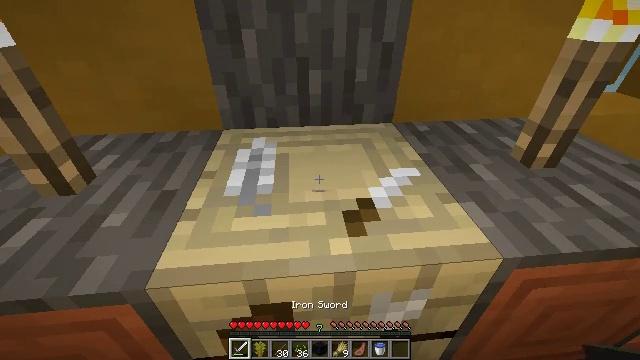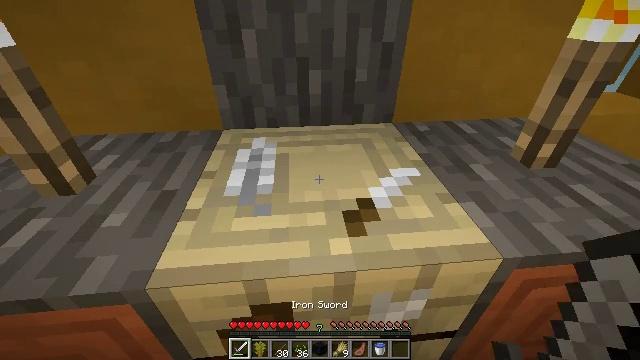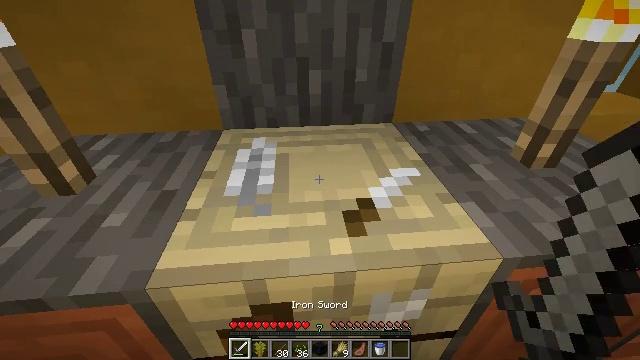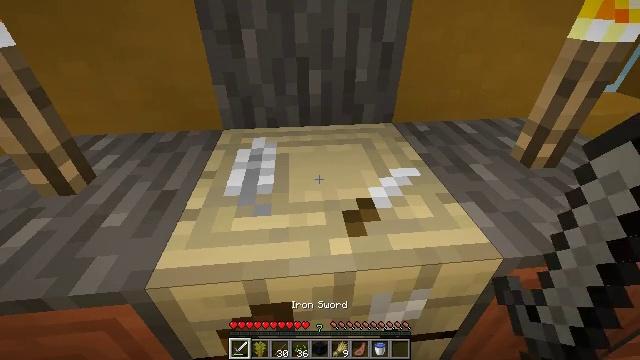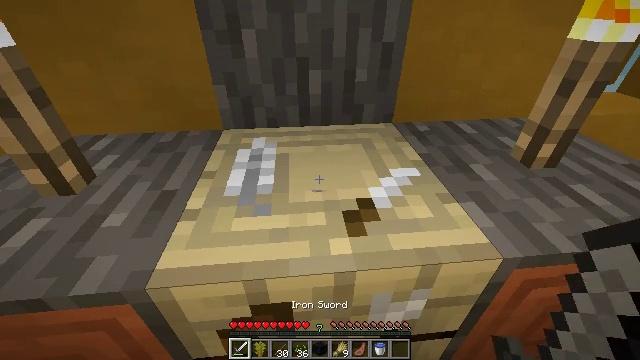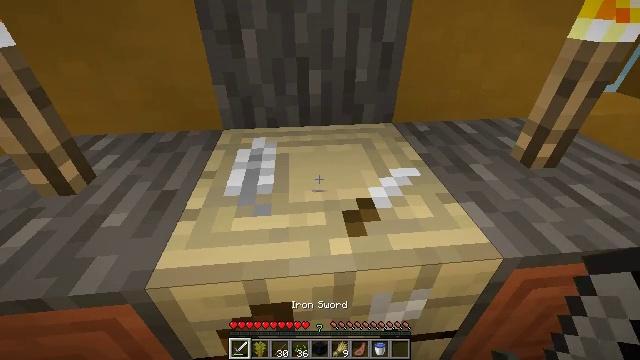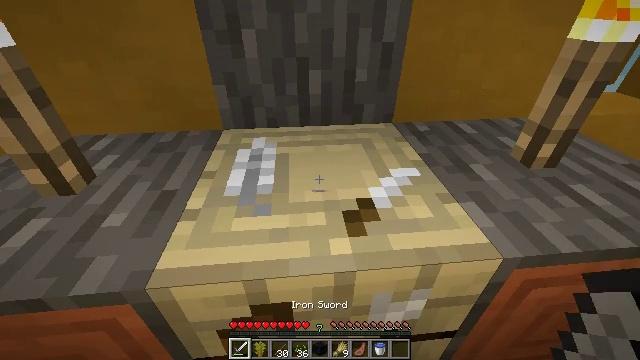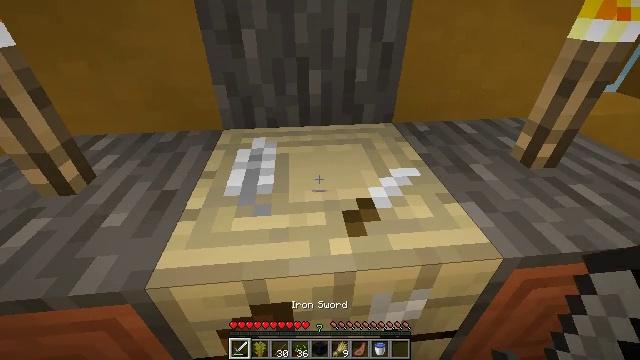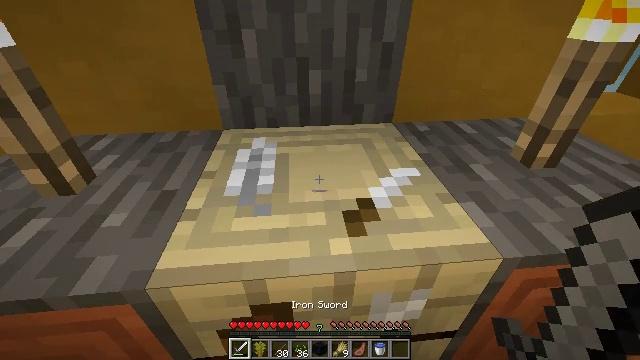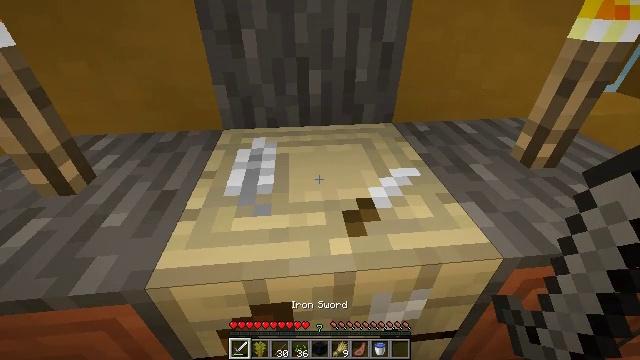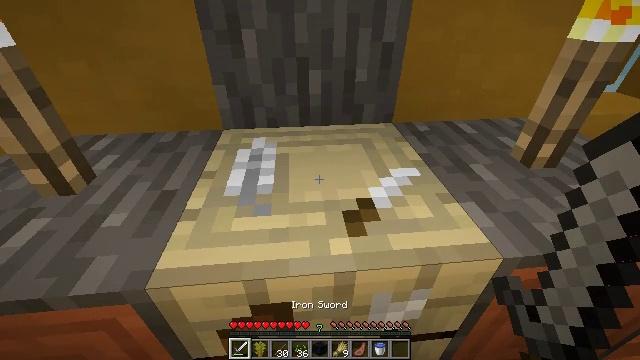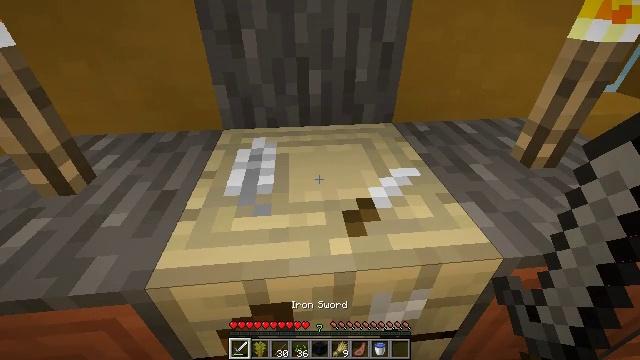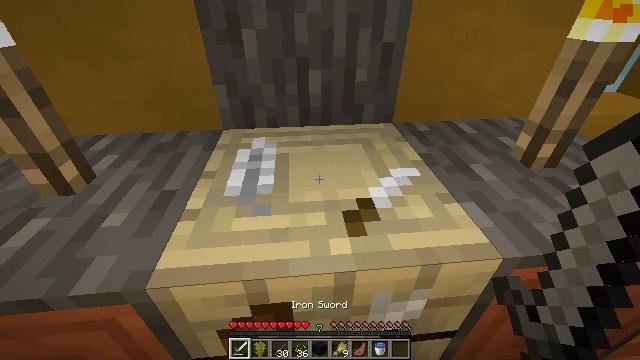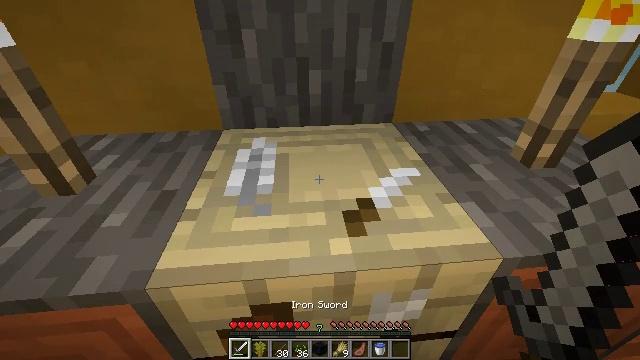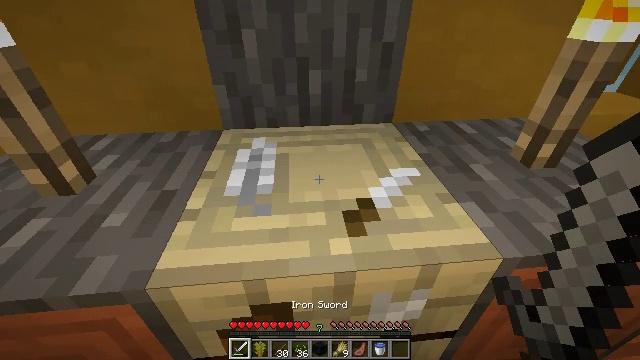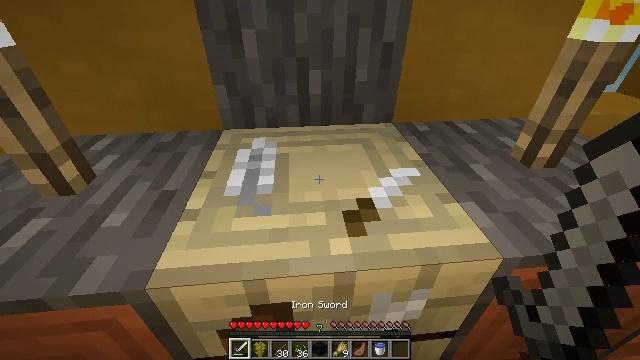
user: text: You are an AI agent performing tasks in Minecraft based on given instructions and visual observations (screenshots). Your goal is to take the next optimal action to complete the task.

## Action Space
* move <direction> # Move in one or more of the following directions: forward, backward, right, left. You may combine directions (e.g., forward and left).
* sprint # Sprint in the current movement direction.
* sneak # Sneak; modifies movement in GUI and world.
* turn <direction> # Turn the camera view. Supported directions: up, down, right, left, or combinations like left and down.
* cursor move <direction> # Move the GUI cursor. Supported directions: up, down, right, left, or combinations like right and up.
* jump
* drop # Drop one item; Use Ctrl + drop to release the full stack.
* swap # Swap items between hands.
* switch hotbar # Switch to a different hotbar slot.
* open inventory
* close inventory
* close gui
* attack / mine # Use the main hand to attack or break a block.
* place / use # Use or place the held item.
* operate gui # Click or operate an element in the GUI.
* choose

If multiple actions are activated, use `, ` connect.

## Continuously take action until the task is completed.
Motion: motion action
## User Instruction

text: Attack the fletching table to break it.
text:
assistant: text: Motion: no_op
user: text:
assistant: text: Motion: no_op
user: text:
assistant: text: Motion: no_op
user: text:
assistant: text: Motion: no_op
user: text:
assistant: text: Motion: no_op
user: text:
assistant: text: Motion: no_op
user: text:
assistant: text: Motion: no_op
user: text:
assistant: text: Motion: no_op
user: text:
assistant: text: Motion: no_op
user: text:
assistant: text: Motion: no_op
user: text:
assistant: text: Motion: no_op
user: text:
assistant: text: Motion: no_op
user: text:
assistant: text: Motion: no_op
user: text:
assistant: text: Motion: no_op
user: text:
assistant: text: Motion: no_op
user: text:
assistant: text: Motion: no_op
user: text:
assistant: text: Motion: no_op
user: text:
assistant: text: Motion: no_op
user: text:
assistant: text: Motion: no_op
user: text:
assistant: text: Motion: no_op
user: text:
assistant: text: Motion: no_op
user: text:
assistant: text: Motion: no_op
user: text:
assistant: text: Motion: no_op
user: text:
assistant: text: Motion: no_op
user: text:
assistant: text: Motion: no_op
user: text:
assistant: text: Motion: no_op
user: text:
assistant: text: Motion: no_op
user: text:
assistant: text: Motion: attack / mine
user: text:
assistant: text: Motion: attack / mine
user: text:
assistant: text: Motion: attack / mine